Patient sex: M
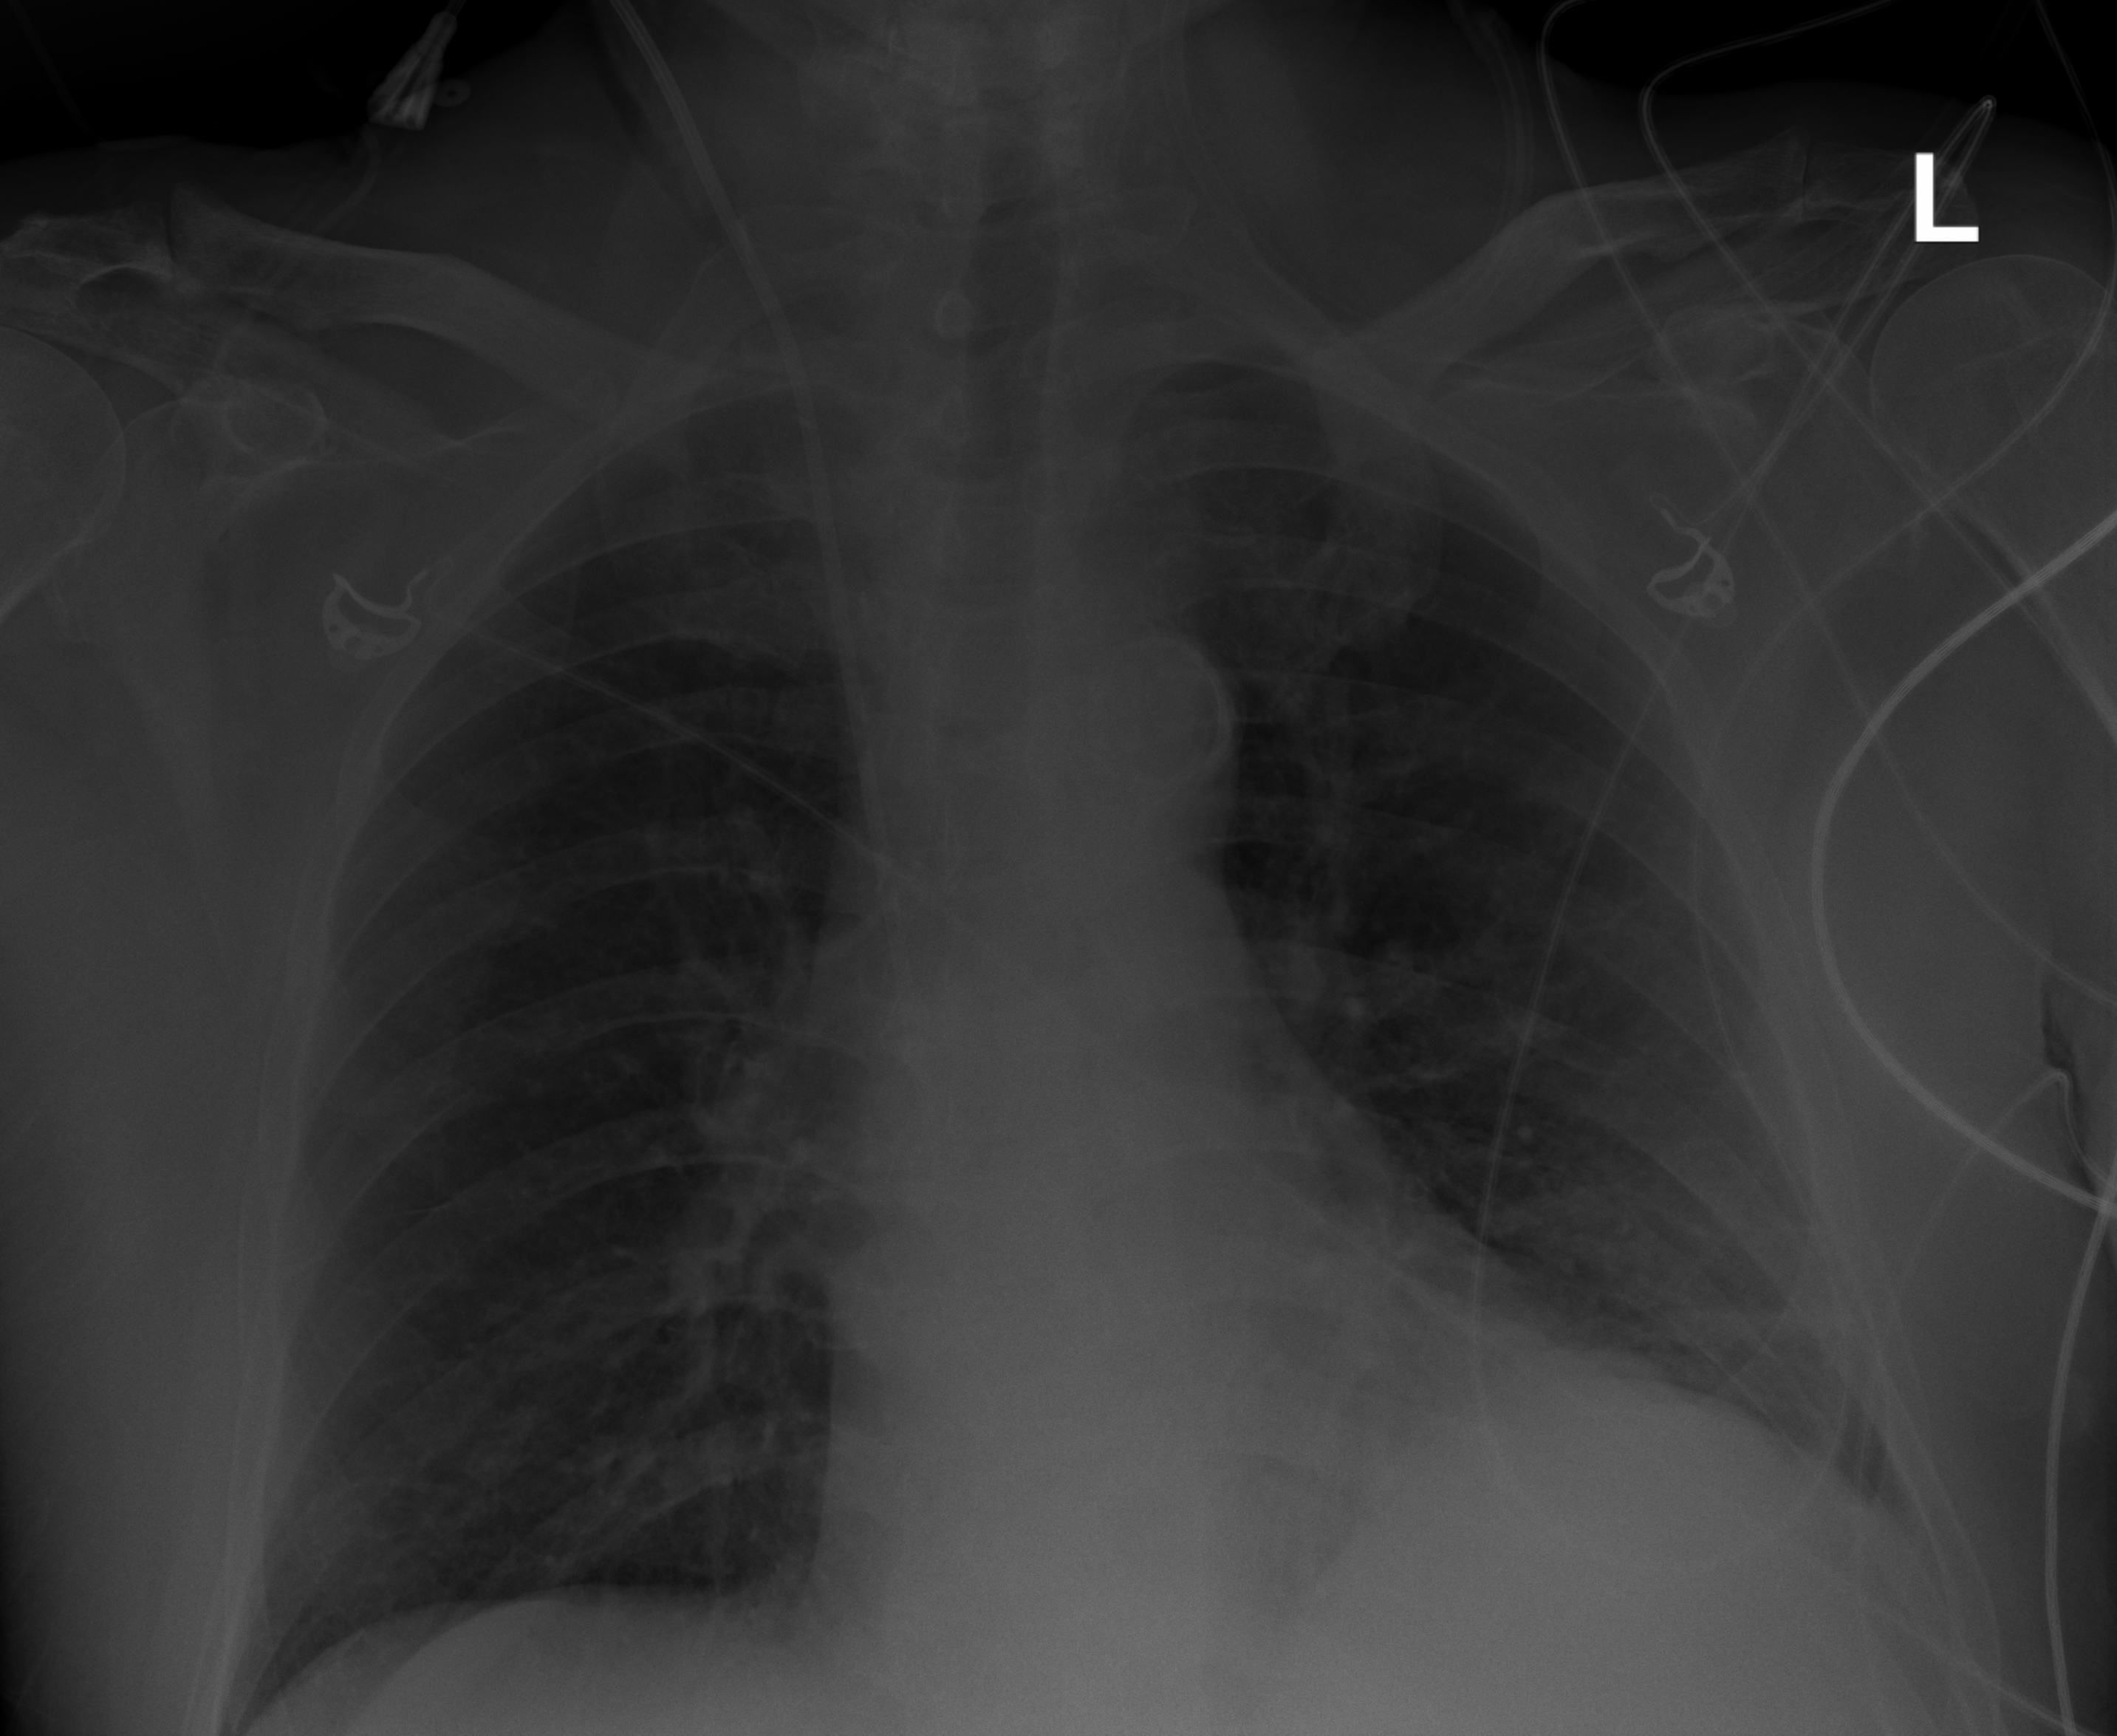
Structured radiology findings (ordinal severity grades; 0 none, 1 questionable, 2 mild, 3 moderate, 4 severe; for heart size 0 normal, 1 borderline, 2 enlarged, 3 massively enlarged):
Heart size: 2
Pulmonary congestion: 0
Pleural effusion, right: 0
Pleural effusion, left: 0
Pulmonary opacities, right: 0
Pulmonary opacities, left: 2
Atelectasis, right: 0
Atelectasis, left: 2